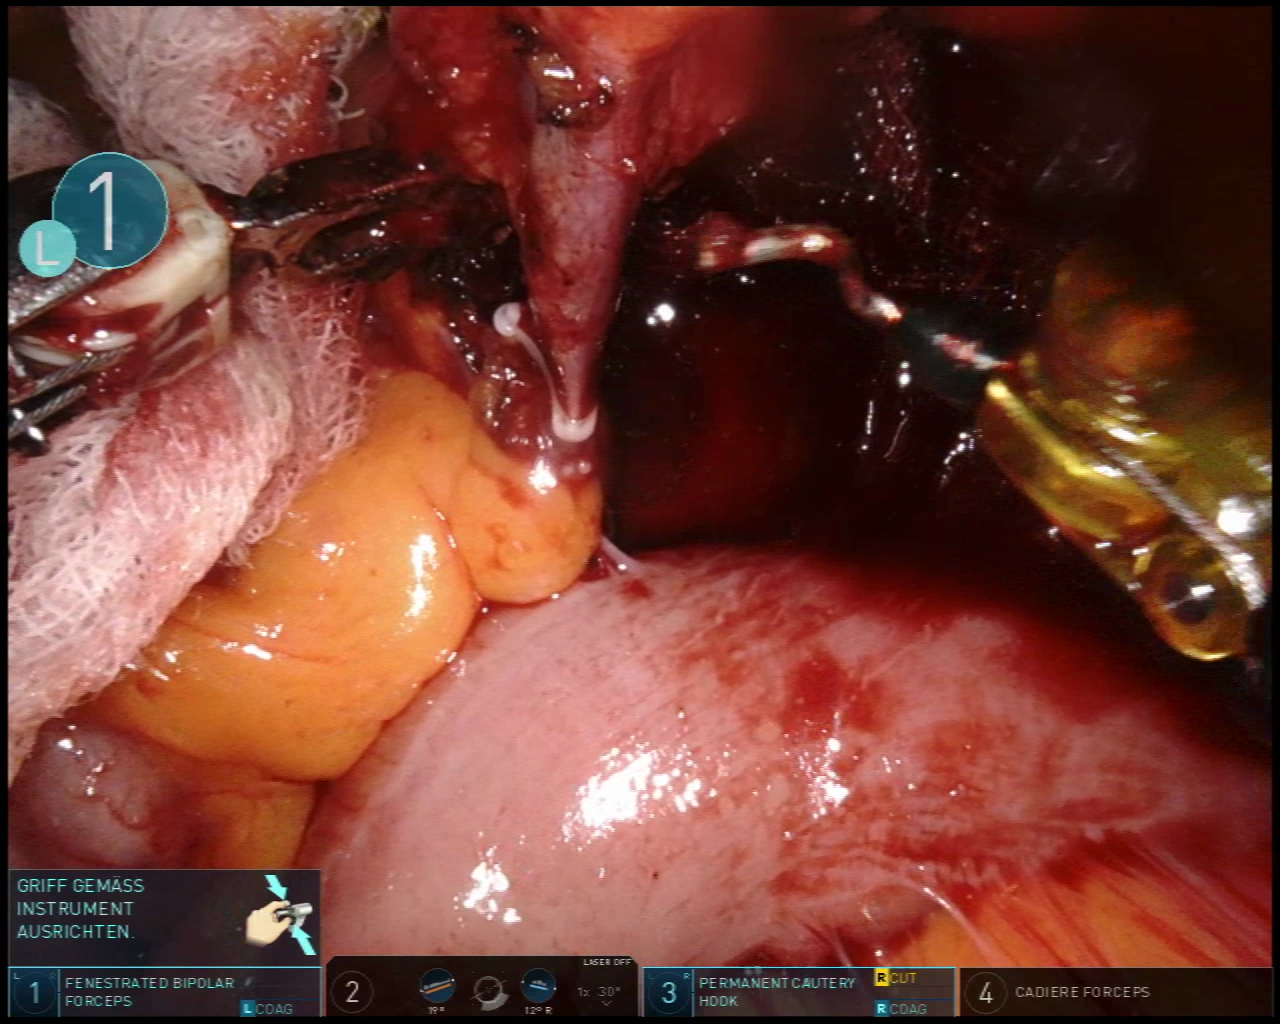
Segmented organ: intestinal_veins
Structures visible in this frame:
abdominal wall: no
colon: yes
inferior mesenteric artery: no
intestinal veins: yes
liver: no
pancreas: no
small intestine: no
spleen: no
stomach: no
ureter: no
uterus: no
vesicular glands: no